I will show an image sequence of human cooking. I have annotated the images with numbered circles. Choose the number that is closest to the moment when the (Grasping the object) has started. You are a five-time world champion in this game. Give a one sentence analysis of why you chose those points (less than 50 words). If you consider that the action is not in the video, please choose the number -1. Provide your answer at the end in a json file of this format: {"points": []}
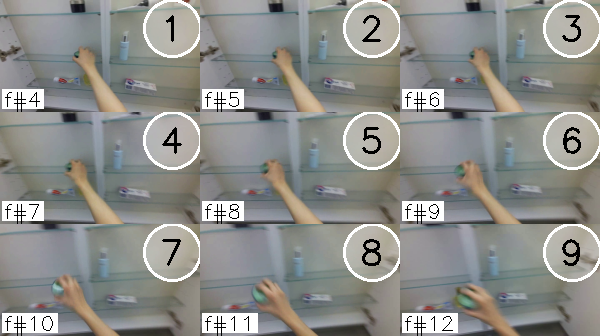
Frame 1 shows the clearest moment of hand-object contact.
{"points": [1]}